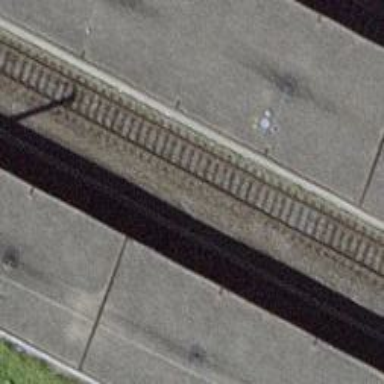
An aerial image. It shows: Stop position for public transport at railway stop.